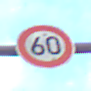
Verkehrszeichen: Geschwindigkeit60
Umgebung: Outdoor, Nature
Tageszeit: SunriseSunset
Wetter: PartlyCloudy
Licht: Natural
Jahreszeit: NotSpecified
Kontrast: LowContrast